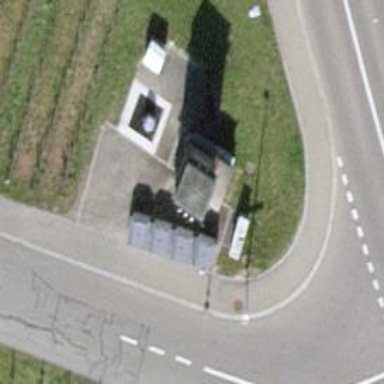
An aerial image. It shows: Recycling container at amenity designated for recycling.